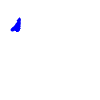
Particle: electron